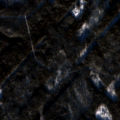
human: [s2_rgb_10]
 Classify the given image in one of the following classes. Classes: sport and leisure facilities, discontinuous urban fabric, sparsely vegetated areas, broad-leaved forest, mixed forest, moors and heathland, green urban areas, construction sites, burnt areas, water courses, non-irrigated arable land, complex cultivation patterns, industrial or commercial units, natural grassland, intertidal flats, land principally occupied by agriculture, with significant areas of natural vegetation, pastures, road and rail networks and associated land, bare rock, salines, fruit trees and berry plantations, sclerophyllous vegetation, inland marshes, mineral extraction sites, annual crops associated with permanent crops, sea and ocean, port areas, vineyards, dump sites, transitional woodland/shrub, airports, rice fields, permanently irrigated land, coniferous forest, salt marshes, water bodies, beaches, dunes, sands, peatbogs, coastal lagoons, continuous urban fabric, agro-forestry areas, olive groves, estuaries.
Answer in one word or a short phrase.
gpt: coniferous forest, mixed forest